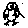
Label: bird